Current action and preconditions to check: trajectory_clear

Your task: For each precondition in the list above, predict whether it will hold at this action.

Consider the current scene as observed from the mobile robot's camera, and analyze the predicted future states of all dynamic agents (e.g., people, animals, vehicles, or any moving entities) within the NEXT SECOND.

IMPORTANT: Only answer "very likely" if you are absolutely certain—based on strong, clear evidence—that a dynamic agent will violate the precondition in the predicted future state. Do NOT answer "very likely" for unlikely, ambiguous, or low-probability risks.

Ask yourself for each precondition: Is there a high probability, with clear and convincing evidence, that the predicted future states of any dynamic agent will interfere with the predicted future state of the currently executing action within the NEXT SECOND, causing that precondition to fail?

Assess the risk level based on these predictions. Use "likely" or "very likely" if motions create a clear risk of interference.

Use "neutral" or "improbable" if agents are nearby but their predicted paths are clearly diverging or non-conflicting.

Failure Risk Categories: "very improbable", "improbable", "neutral", "likely", "very likely"

Answer Format: Output ONLY the probability_of_failure value from these categories: "very improbable", "improbable", "neutral", "likely", "very likely"

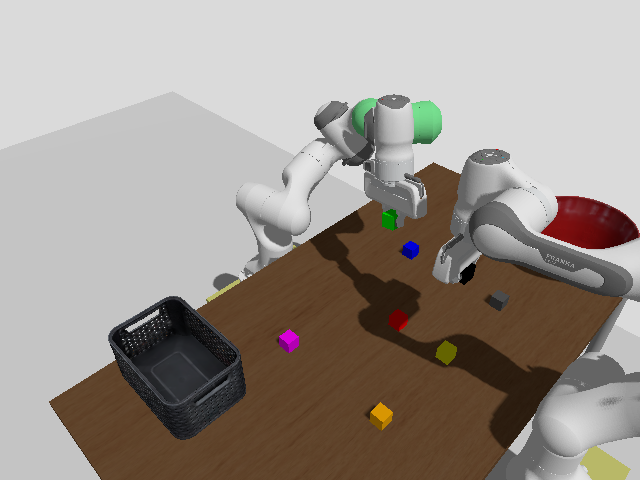

Answer: improbable